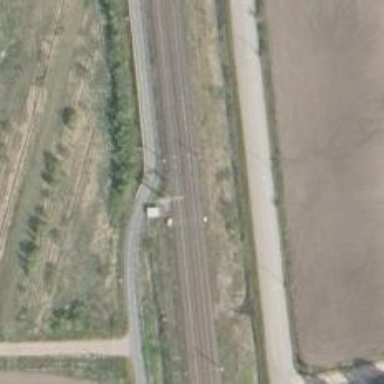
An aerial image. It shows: Railway signal.